Field crop: maize
Growth stage: 2
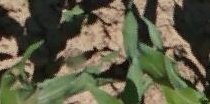
Species: maize